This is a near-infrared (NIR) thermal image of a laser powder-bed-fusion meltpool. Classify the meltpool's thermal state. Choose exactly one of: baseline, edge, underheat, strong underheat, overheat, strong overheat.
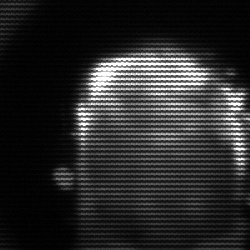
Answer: baseline